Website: macys
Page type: billing-address
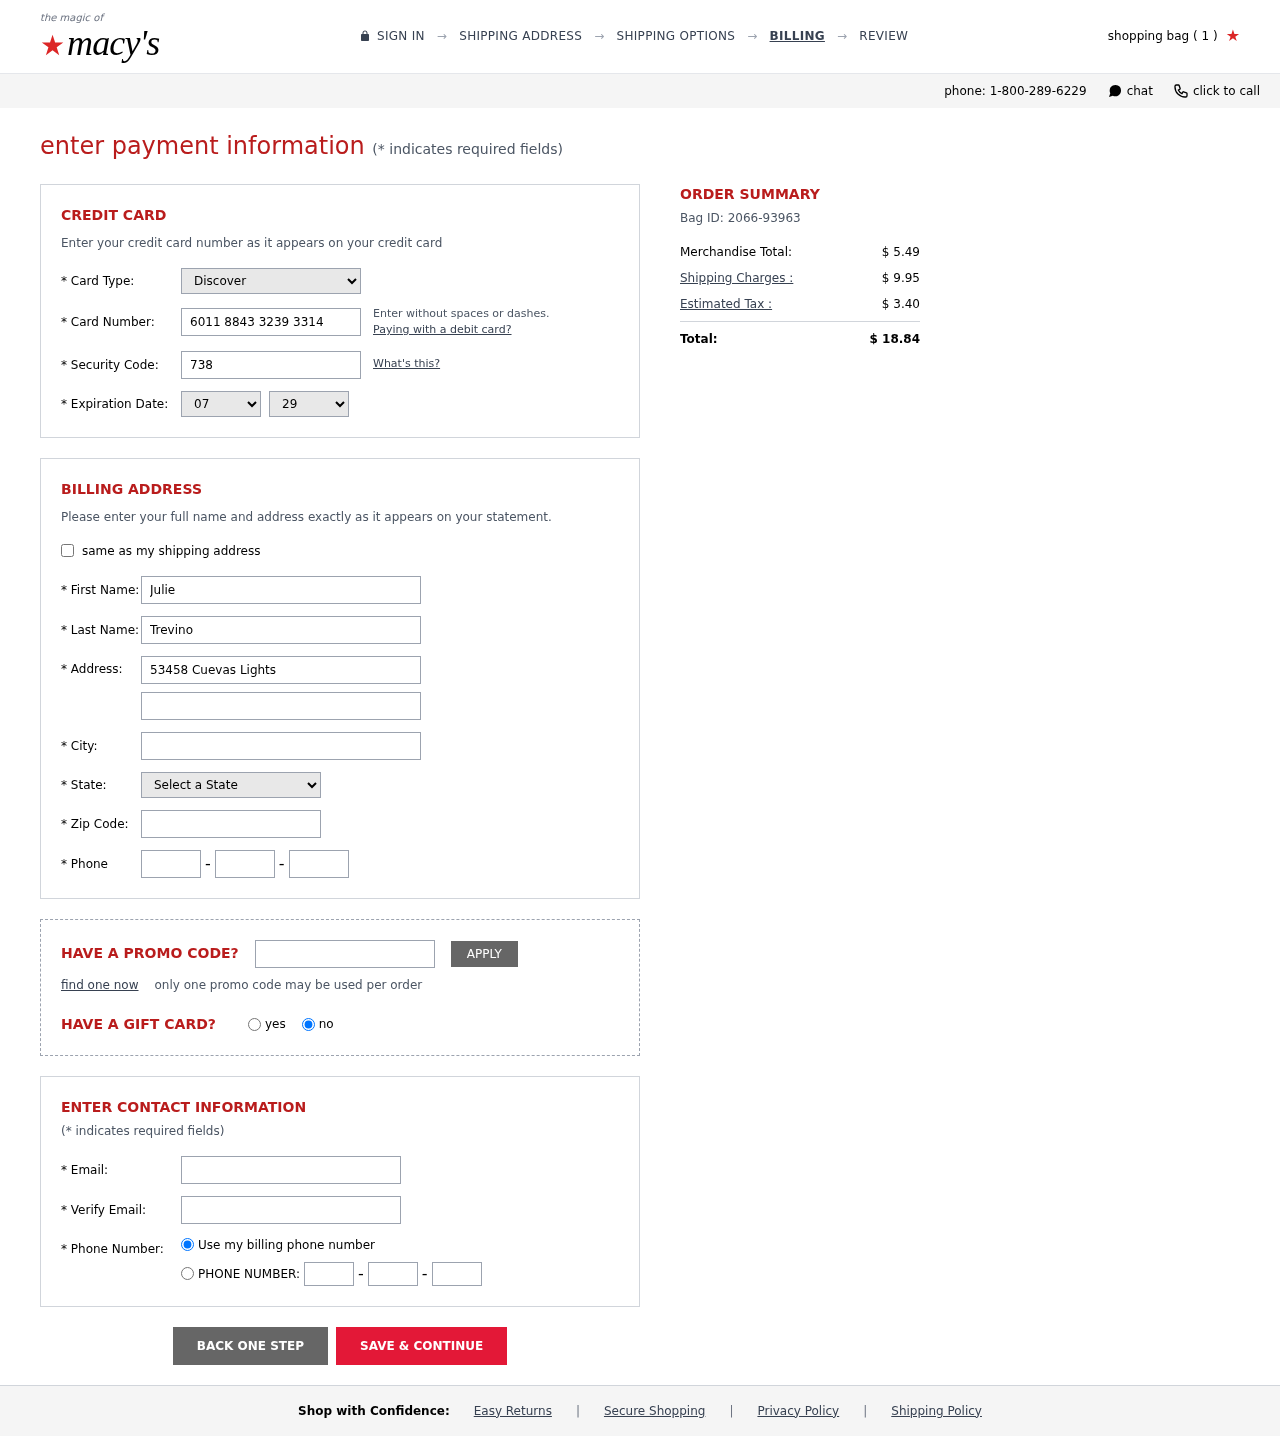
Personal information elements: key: PII_CARD_CVV
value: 738
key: PII_CARD_EXPIRY_MONTH
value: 07
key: PII_CARD_EXPIRY_YEAR
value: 29
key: PII_CARD_NUMBER
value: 6011 8843 3239 3314
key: PII_CARD_TYPE
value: Discover
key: PII_CITY
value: South Brendaborough
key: PII_EMAIL
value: julie.trevino@gmail.com
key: PII_FIRSTNAME
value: Julie
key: PII_LASTNAME
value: Trevino
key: PII_PHONE_AREA
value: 770
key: PII_PHONE_PREFIX
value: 402
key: PII_PHONE_SUFFIX
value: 4120
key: PII_POSTCODE
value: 21721
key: PII_STATE_ABBR
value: ND
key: PII_STREET
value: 53458 Cuevas Lights
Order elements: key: ORDER_NUM_ITEMS
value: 1
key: ORDER_ID
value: Bag ID: 2066-93963
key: ORDER_SUBTOTAL
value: $ 5.49
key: ORDER_SHIPPING_COST
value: $ 9.95
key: ORDER_TAX
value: $ 3.40
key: ORDER_TOTAL
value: $ 18.84